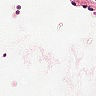
Metastatic tissue present: no